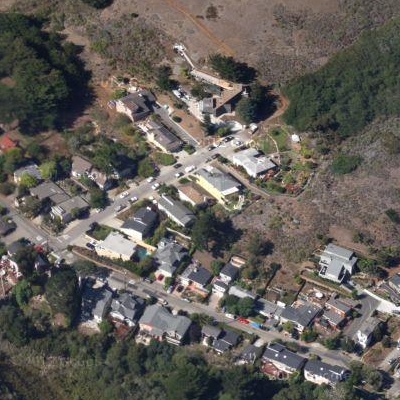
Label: Resident